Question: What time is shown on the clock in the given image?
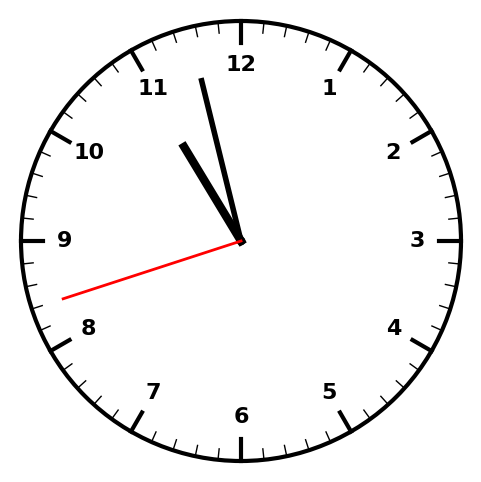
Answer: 10:57:42